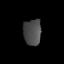
Tissue: skin
Cell type: Epithelial cells
Senescence score: 0.2581
Nuclear area (px): 452
Mean DAPI intensity: 75.876